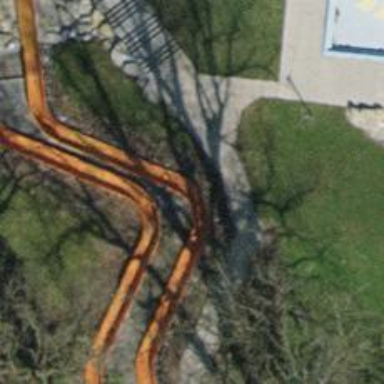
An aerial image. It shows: Water slide attraction.